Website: bh-photo
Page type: payment
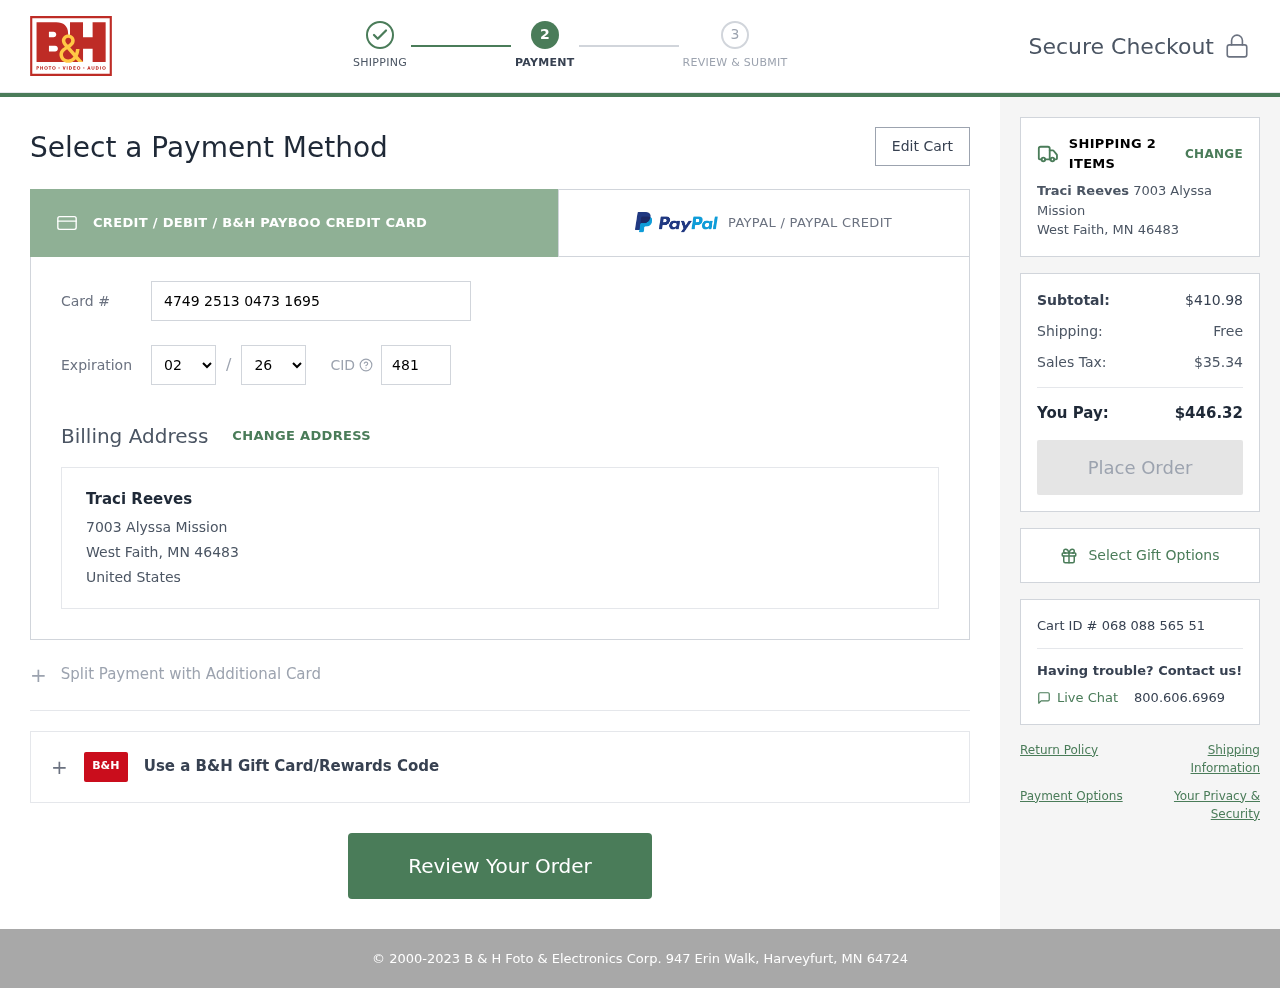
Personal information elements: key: PII_CARD_CVV
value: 481
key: PII_CARD_EXPIRY_MONTH
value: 02
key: PII_CARD_EXPIRY_YEAR
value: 26
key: PII_CARD_NUMBER
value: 4749 2513 0473 1695
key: PII_CITY_STATE_ZIP
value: West Faith, MN 46483
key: PII_COUNTRY
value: United States
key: PII_FULLNAME
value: Traci Reeves
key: PII_STREET
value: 7003 Alyssa Mission
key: PII_FULLNAME2
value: Traci Reeves
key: PII_STREET2
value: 7003 Alyssa Mission
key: PII_CITY_STATE_ZIP2
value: West Faith, MN 46483
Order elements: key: ORDER_NUM_ITEMS
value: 2
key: ORDER_SUBTOTAL
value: $410.98
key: ORDER_SHIPPING_COST
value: Free
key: ORDER_TAX
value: $35.34
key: ORDER_TOTAL
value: $446.32
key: ORDER_ID
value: Cart ID # 068 088 565 51